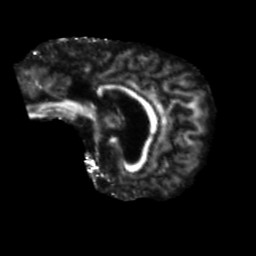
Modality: FA
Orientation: sagittal
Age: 66
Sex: female
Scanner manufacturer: siemens
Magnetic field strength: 3 T
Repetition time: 5.47 s
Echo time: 0.0854 s